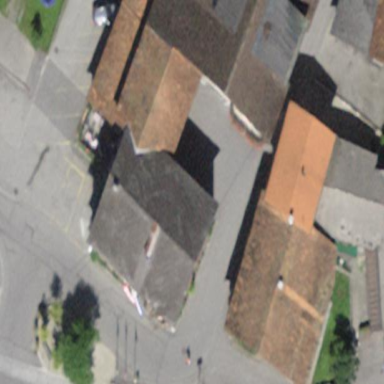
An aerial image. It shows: Restaurant building.